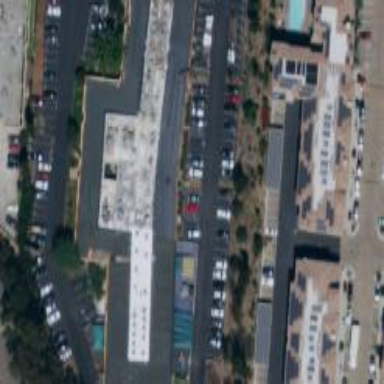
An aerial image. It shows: Commercial building that serves as clinic for healthcare.